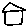
Label: house